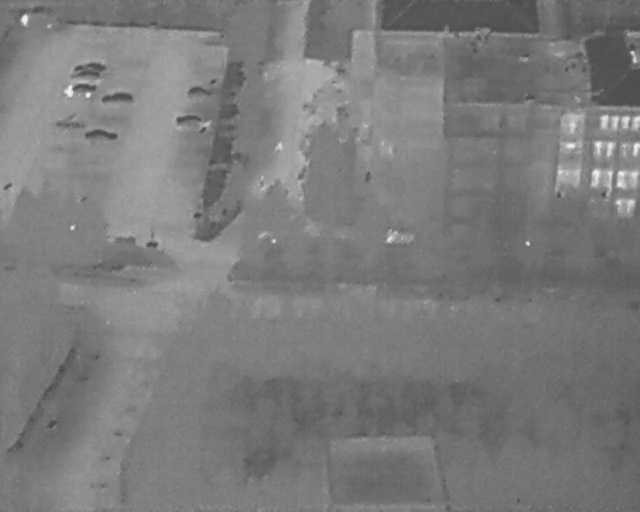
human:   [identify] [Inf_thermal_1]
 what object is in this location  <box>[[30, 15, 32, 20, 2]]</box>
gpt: <ref>1 small car at the top</ref>